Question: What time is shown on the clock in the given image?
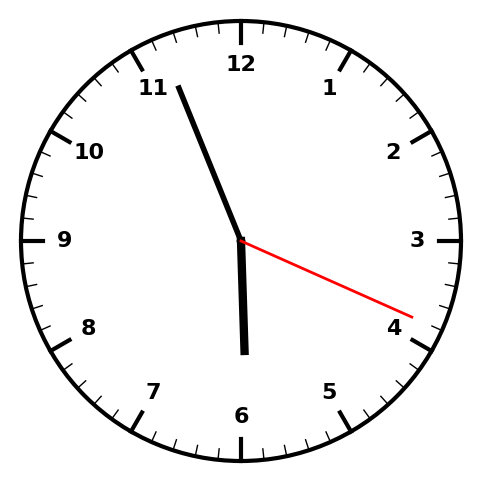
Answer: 05:56:19